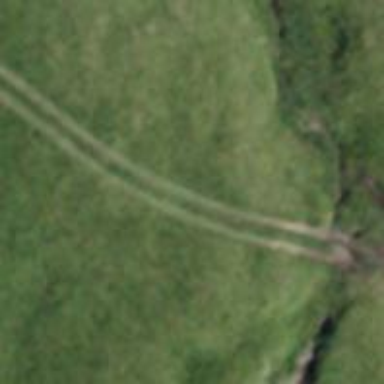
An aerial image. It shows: Grassy track with grade5 tracktype.